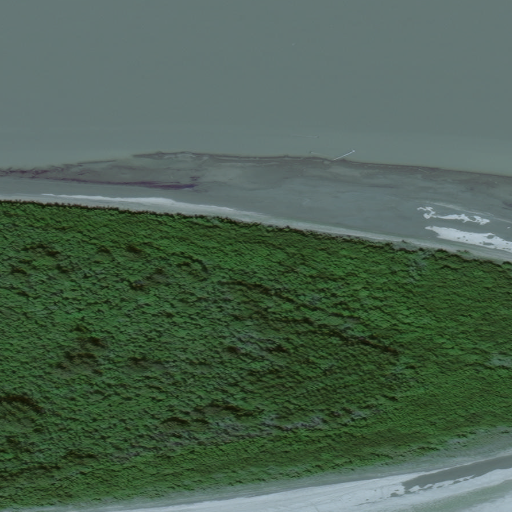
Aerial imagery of island in Alaska named Liner Island containing only unknown